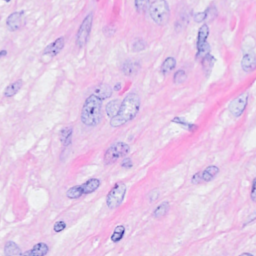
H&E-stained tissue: Breast